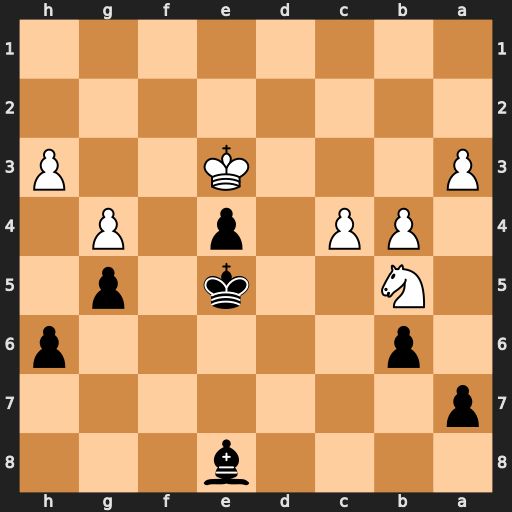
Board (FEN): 4b3/p7/1p5p/1N2k1p1/1PP1p1P1/P3K2P/8/8
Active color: b
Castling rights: -
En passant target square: -
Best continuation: Bxb5 cxb5 Kd5